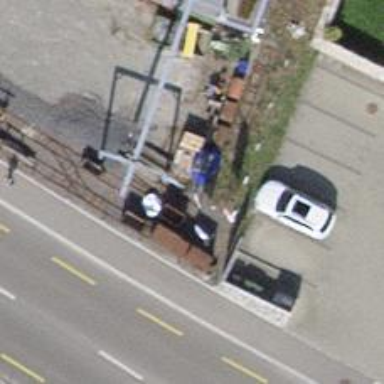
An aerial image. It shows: Flagpole which is man-made.